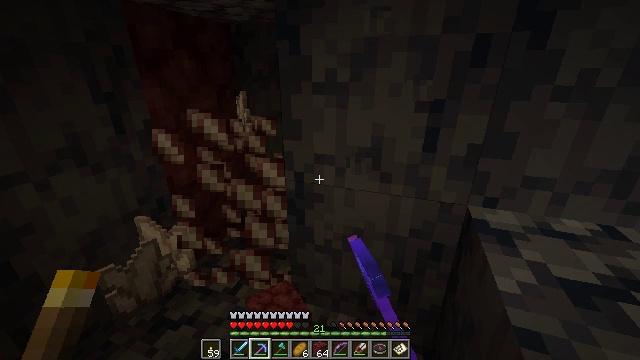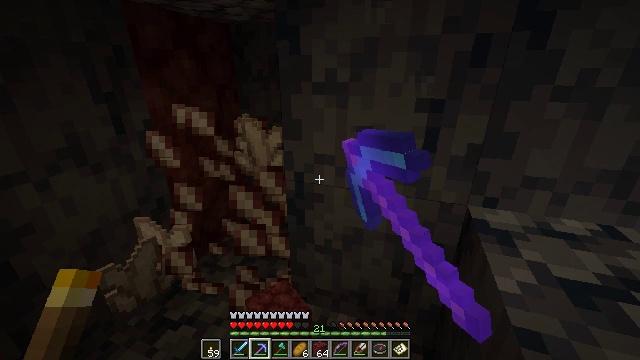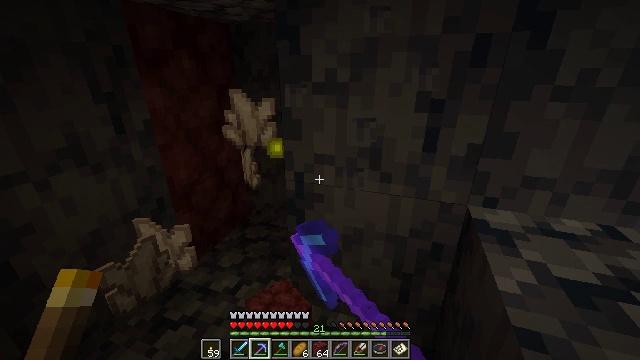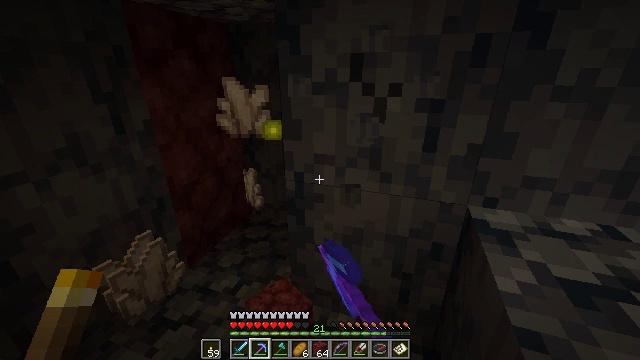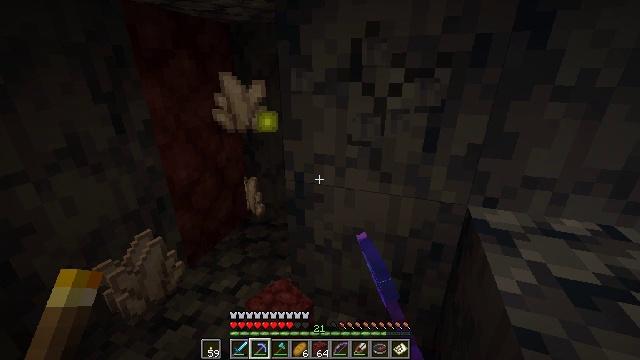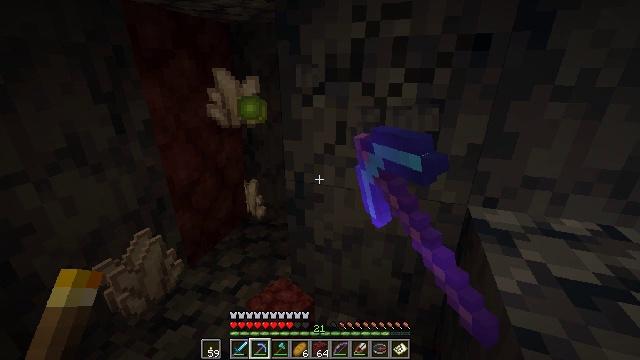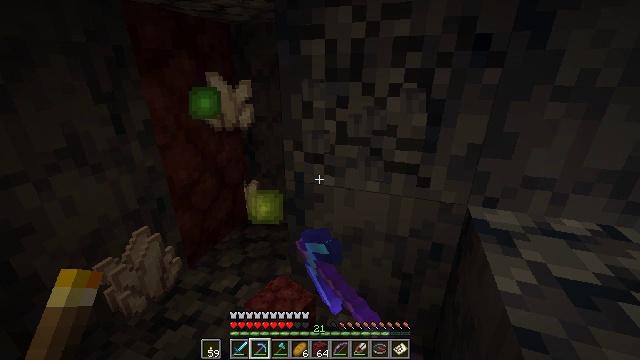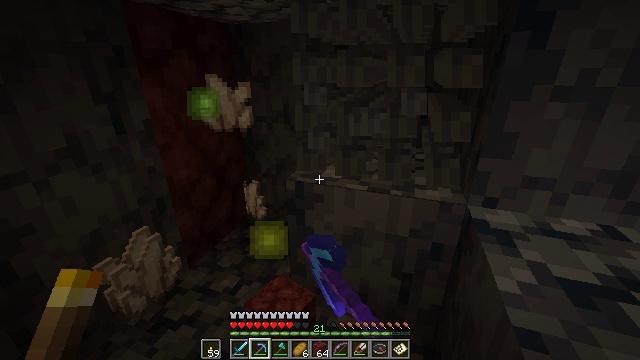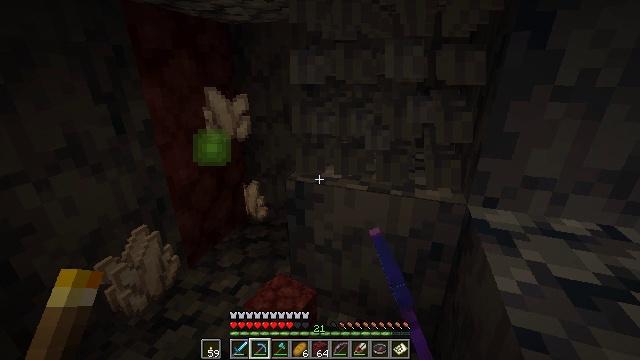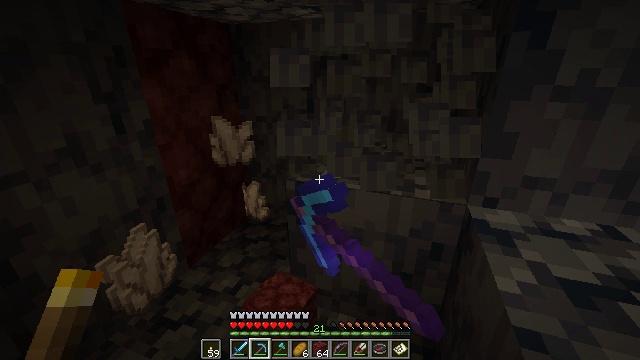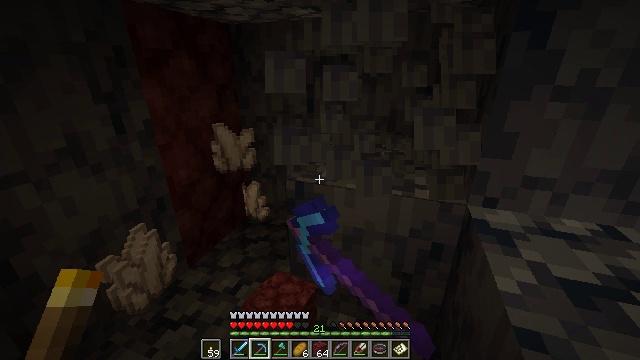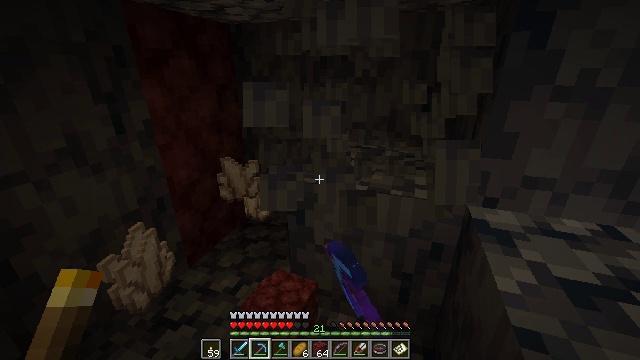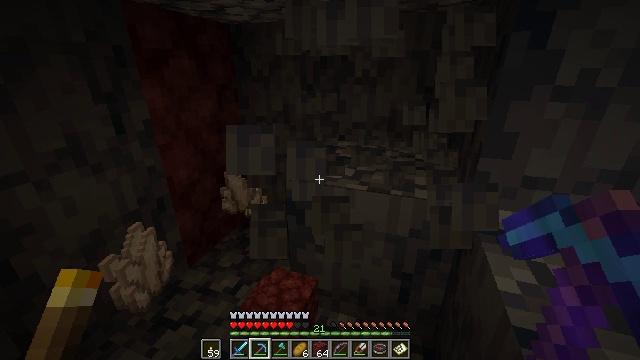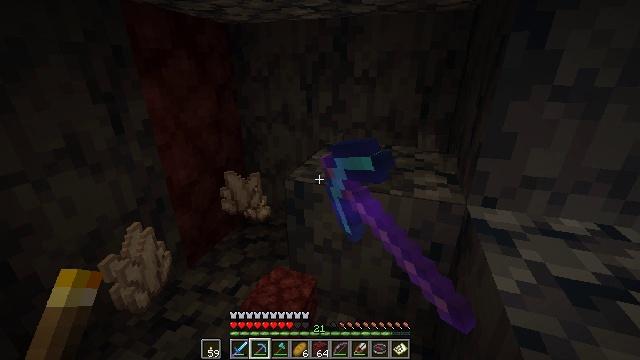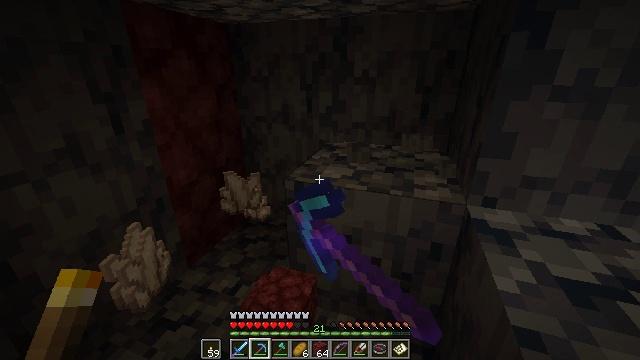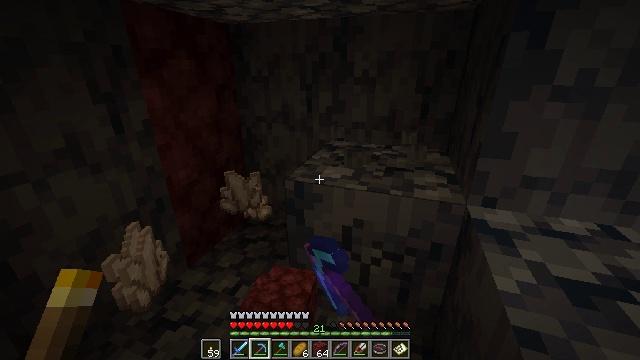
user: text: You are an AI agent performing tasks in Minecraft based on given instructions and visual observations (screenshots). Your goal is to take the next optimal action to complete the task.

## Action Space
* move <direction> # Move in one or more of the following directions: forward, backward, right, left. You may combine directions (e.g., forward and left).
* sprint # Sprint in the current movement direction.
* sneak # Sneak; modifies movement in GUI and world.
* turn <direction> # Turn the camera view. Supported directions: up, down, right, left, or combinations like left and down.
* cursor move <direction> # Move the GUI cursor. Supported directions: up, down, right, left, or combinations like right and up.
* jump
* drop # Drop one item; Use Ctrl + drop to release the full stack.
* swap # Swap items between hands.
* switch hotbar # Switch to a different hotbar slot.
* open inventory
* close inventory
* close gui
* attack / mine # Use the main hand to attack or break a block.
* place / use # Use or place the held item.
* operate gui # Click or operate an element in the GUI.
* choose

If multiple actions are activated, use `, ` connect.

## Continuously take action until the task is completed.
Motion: motion action
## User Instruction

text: Break the basalt block.
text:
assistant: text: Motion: attack / mine
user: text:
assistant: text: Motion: attack / mine
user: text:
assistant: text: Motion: attack / mine
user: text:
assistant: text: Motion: attack / mine
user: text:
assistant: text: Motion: attack / mine
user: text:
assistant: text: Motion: attack / mine
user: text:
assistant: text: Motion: attack / mine
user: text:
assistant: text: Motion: attack / mine
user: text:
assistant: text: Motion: attack / mine
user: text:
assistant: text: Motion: attack / mine
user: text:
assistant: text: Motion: attack / mine
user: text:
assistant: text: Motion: attack / mine
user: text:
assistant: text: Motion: attack / mine
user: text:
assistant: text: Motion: attack / mine
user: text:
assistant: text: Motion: attack / mine
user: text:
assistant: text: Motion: attack / mine
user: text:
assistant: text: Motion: attack / mine
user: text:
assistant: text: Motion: attack / mine
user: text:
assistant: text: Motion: attack / mine
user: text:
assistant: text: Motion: attack / mine
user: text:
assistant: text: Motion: move forward, attack / mine
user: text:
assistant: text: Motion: move forward
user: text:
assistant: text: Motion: no_op